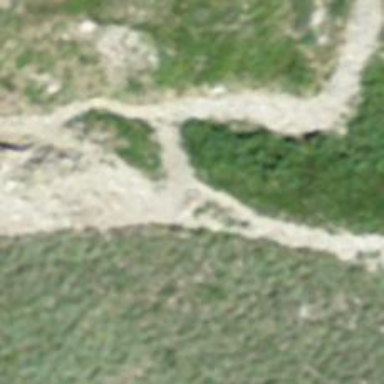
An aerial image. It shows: Excellent visible ground path.